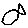
Label: fish